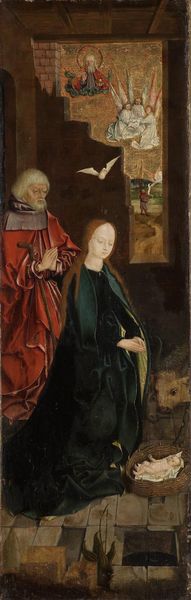
Titel: Anbetung des Kindes
Künstler: Schwäbischer Meister
Standort: Karlsruhe
Institution: Staatliche Kunsthalle Karlsruhe
Schlagwörter: baum, blau, dunkel, flügel, gemälde, gott, hand, himmel, kopf, mann, nackt, schatten, umhang, vogel, weiß, grün, landschaft, menschen, mädchen, ocker, ausschnitt, braun, bunt, fenster, frau, grau, hell, hintergrund, holz, kleid, licht, raum, schwarz, stroh, szene, tür, zimmer, ausblick, haus, rot, tier, tiere, tuch, weg, wolke, hochformat, malerei, alt, bart, blond, jung, wand, architektur, augen, bibel, blass, falten, gesicht, halten, johannes, rembrandt, samt, stein, taube, bild, holland, hände, innenraum, porträt, öl, kühe, vieh, hütte, kirche, boden, gewand, gold, haare, kutte, lange haare, mantel, decke, eltern, familie, gewänder, kind, mutter, paar, vater, pflanze, gotik, locken, rosa, traurig, esel, fliegen, stock, engel, deutschland, perücke, bücher, pflaster, fußboden, lehrer, stab, heu, mauer, ziegel, dunkelgrün, klein, kuh, rind, baby, besucher, dielen, ölgemälde, möwe, holzboden, zopf, korb, balken, stube, bretter, faltenwurf, ölfarbe, knie, gründ, ruine, lamm, buch, scheune, glaube, kreuz, religion, schweben, jungfrau, loch, fliesen, knien, lauf, kardinal, niederländisch, beten, gebet, lilie, altar, kleinkind, talar, pfarrer, christus, jesus, jesus christus, wanderer, kniend, mittelalter, andacht, knieen, pastor, priester, segen, nest, stall, bleich, hochkant, heiliger, platten, flämisch, könige, heilige, fresko, hörner, drinnen, jünger, heilig, steinboden, kämmen, maria, madonna, magdalena, anbetung, betend, jesu, schafe, ochse, stier, hirte, goldgrund, altdeutsch, einhorn, platt, altarbild, christi, fahl, josef, joseph, verkündigung, taub, geburt, krippe, säugling, wiege, pater, luke, kalb, geist, fledermaus, weihnachten, auf, ochs, heilige familie, jesuskind, dreifaltigkeit, stifter, wandbemalung, menschn, neugeborenes, jeses, geburt christi, spalt, den, katholisch, apostel, heiliger geist, gabriel, heiligendarstellung, gottvater, komet, bretterboden, blattgold, windel, braunhaarig, christuskind, van eyck, jesukind, bethlehem, mittelatler, altarflügel, cranach, betlehem, tall, heilige drei könige, christi geburt, trinität, heile, engelschar, cherub, sel, betende hände, noch, maria und josef, heiligabend, windeln, fügel, fatschenkind, duinkel, t, d, in, seinem, weder, och, taube joseph, jpsef, git, kribbe, jesus geburt, strph, geburg jesu, menschr, gabrieb, eselein, cherubime, irgend, empfängniss, stall von bethlehem, bodesn, korb windeln, anbetung des kindes, och und esel